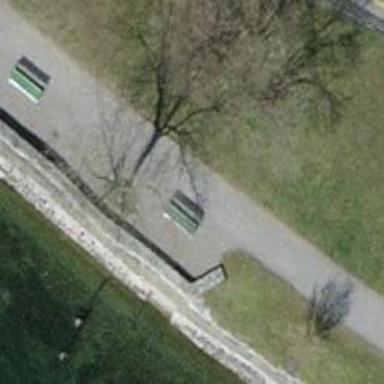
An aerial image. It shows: Bench.